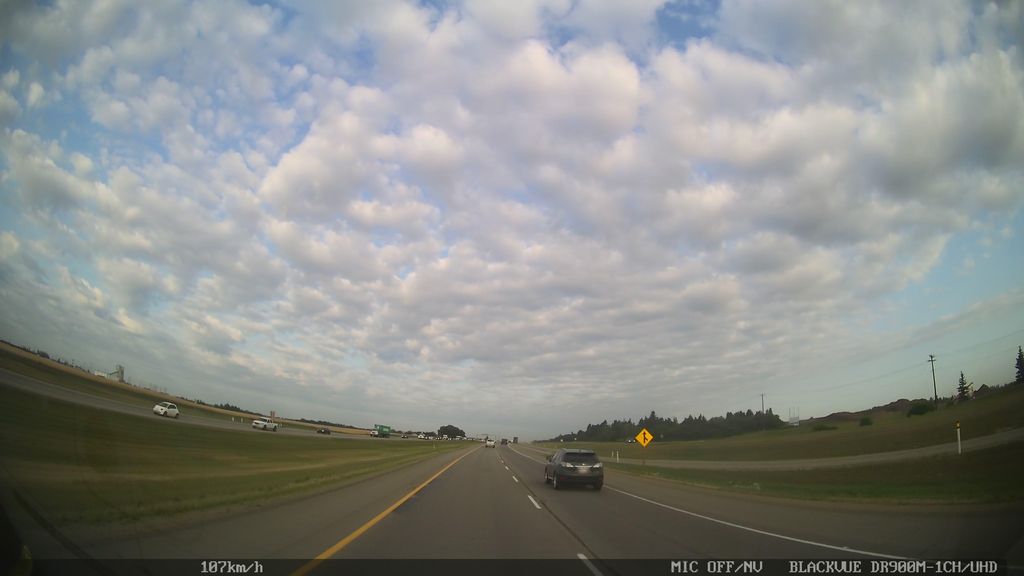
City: edmonton